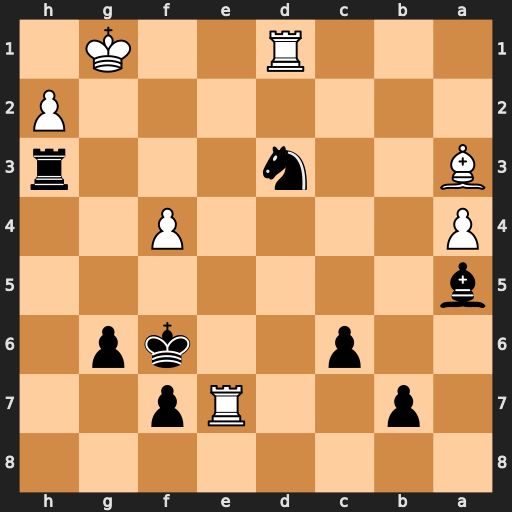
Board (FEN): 8/1p2Rp2/2p2kp1/b7/P4P2/B2n3r/7P/3R2K1
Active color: b
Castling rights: -
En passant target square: -
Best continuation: Bb6+ Kh1 Nf2+ Kg2 Rxa3